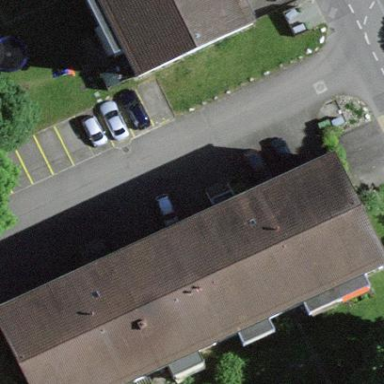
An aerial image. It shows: Image showing building with apartments.